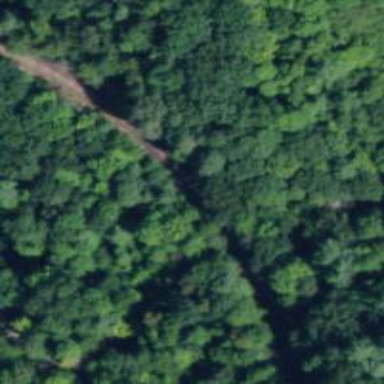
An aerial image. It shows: Abandoned railway.